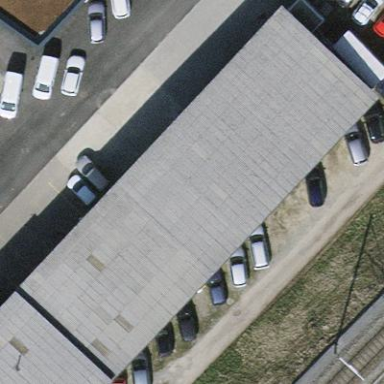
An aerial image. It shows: Industrial building.